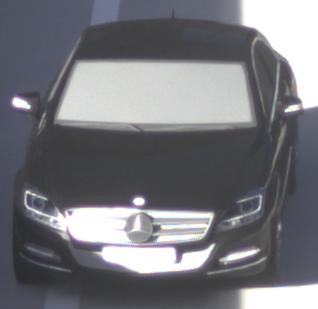
Make: Mercedes-Benz
Model: CLS Coupé 350
Detailed model: CLS-Class (218) Coupé
Model produced from: 2011/01
Model produced until: 2014/07
Doors: 4
Color: black
Road condition: dry road
Daytime: morning or afternoon
Contrast: medium contrast